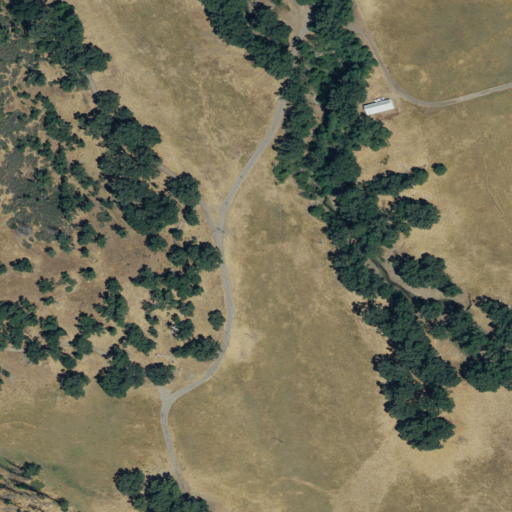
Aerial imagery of valley in California named Eshom Valley containing shrub, grassland, and evergreen forest